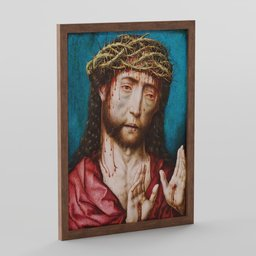
Label: decoration